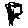
Label: tree